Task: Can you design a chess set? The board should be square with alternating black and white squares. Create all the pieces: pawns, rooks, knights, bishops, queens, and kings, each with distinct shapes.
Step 2196:
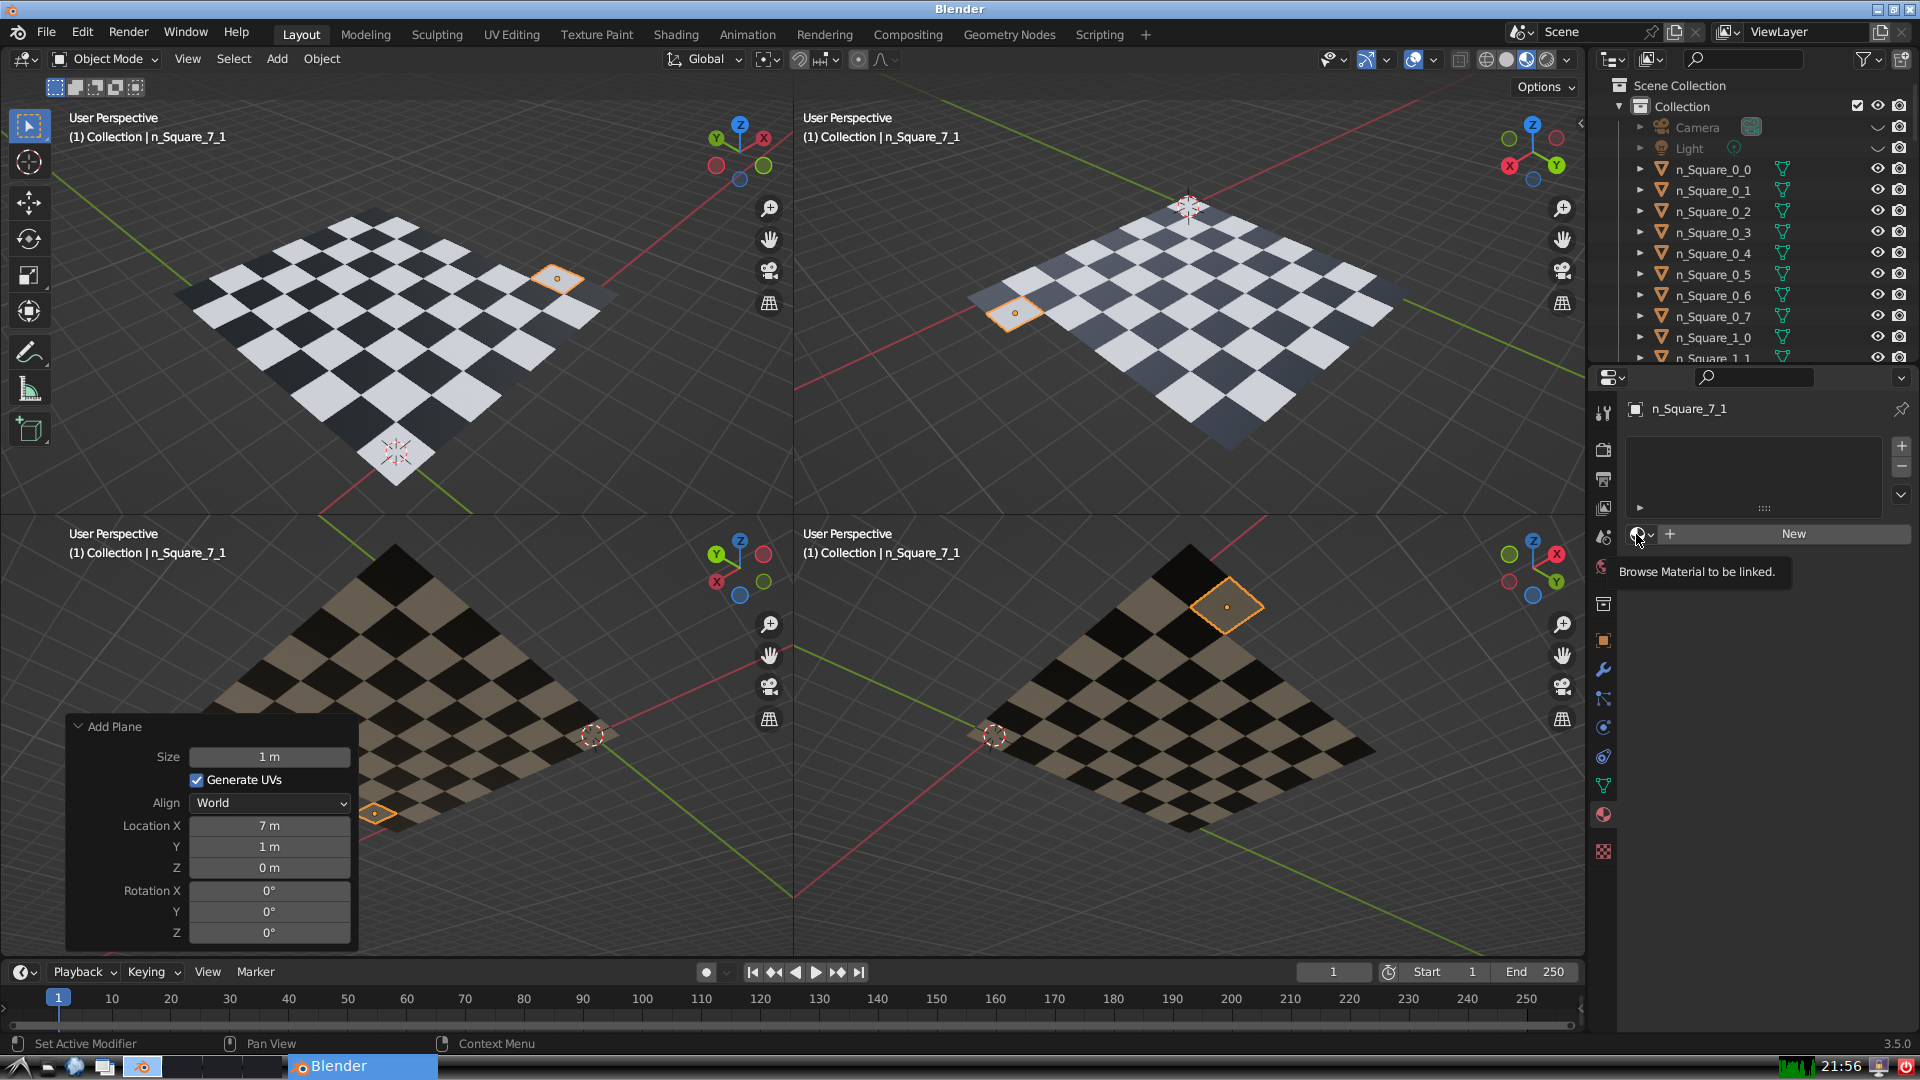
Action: click: no